Aerial crown-view tile of a tropical tree (Barro Colorado Island, Panama), acquired 20250512:
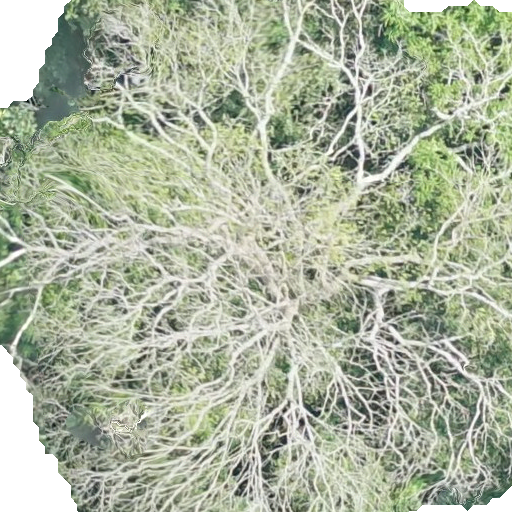
Species: Dipteryx oleifera
GBIF accepted scientific name: Dipteryx oleifera
Crown area: 491.053 m²